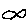
Label: fish